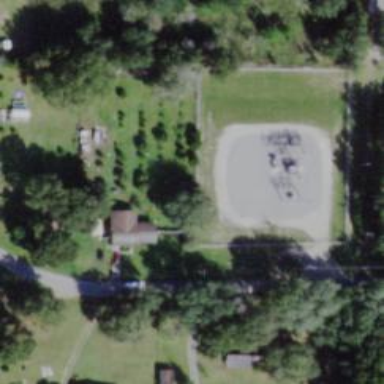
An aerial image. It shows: Outdoor distribution power substation.